【题型】填空题　【知识点】平面几何　【难度】easy
如图，$\triangle ABC$ 在边长为 1 个单位的方格纸中，它的顶点在小正方形顶点位置，那么 $\cot B$ 的值为\underline{\qquad}

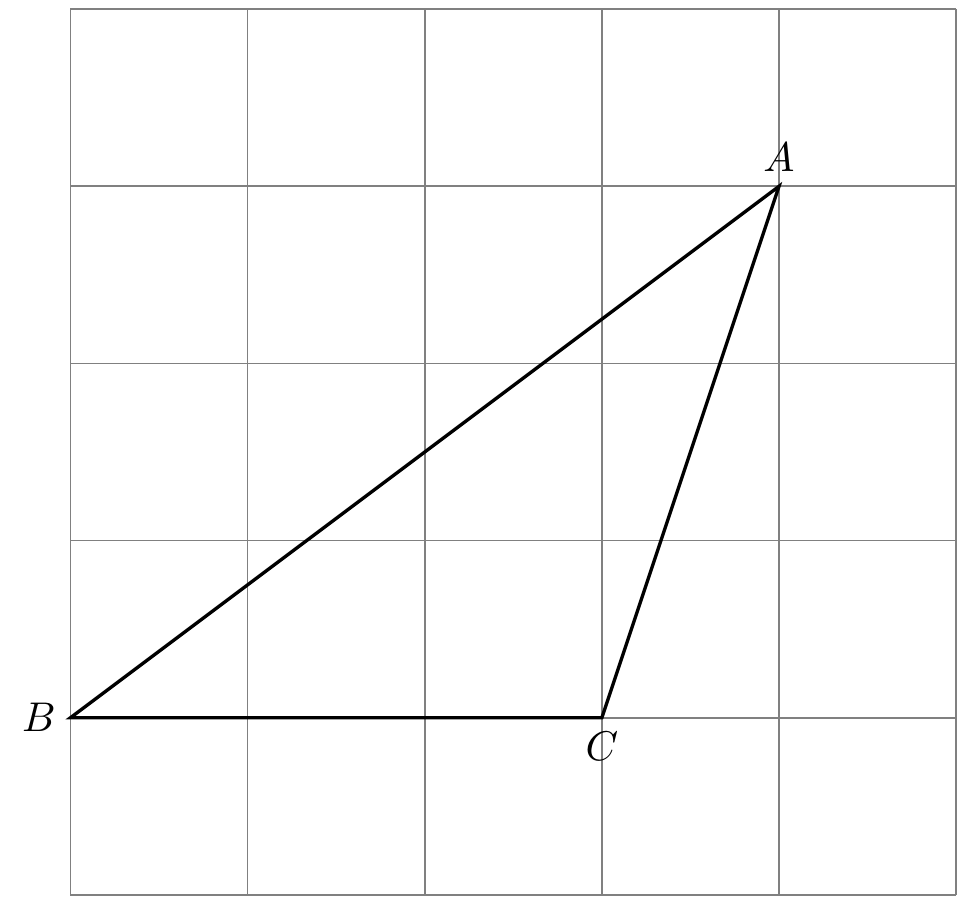
【解答】
解：如图，取点 $D$，连接 $BD, AD$，

$\because BD = 4, AD = 3$，$\angle ADB = 90^\circ$，

$\therefore \cot B = \frac{BD}{AD} = \frac{4}{3}$,

故答案为：$\frac{4}{3}$。
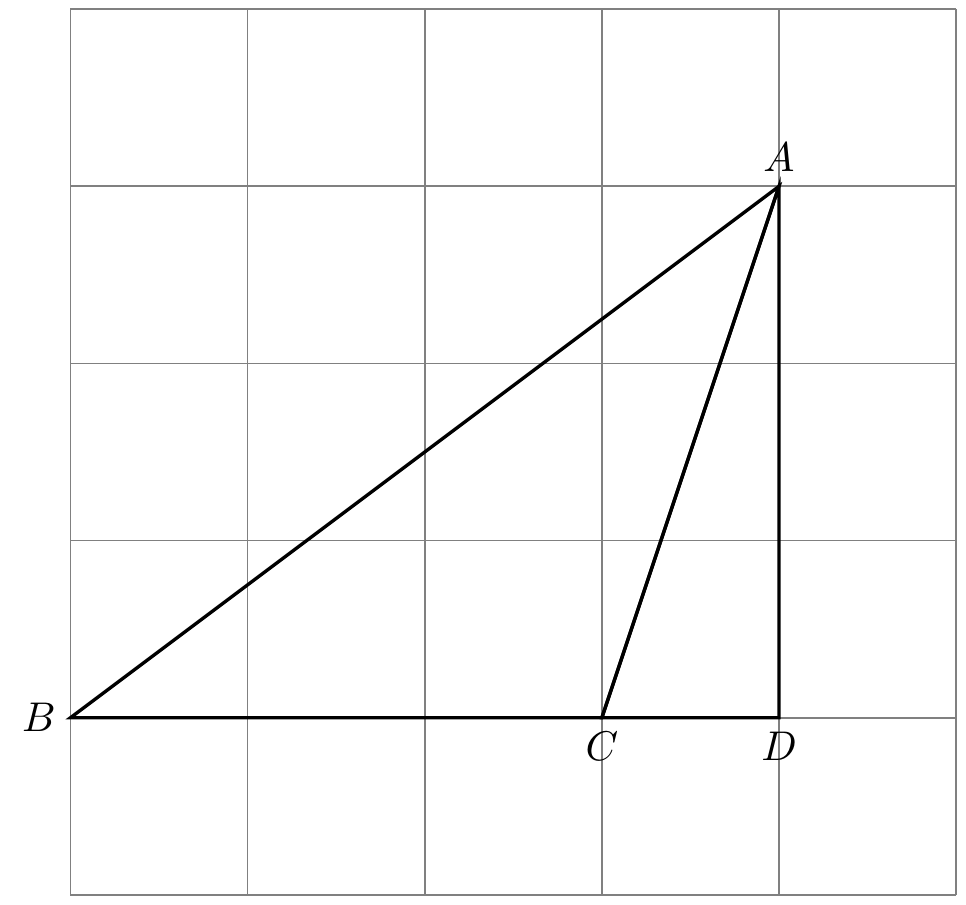